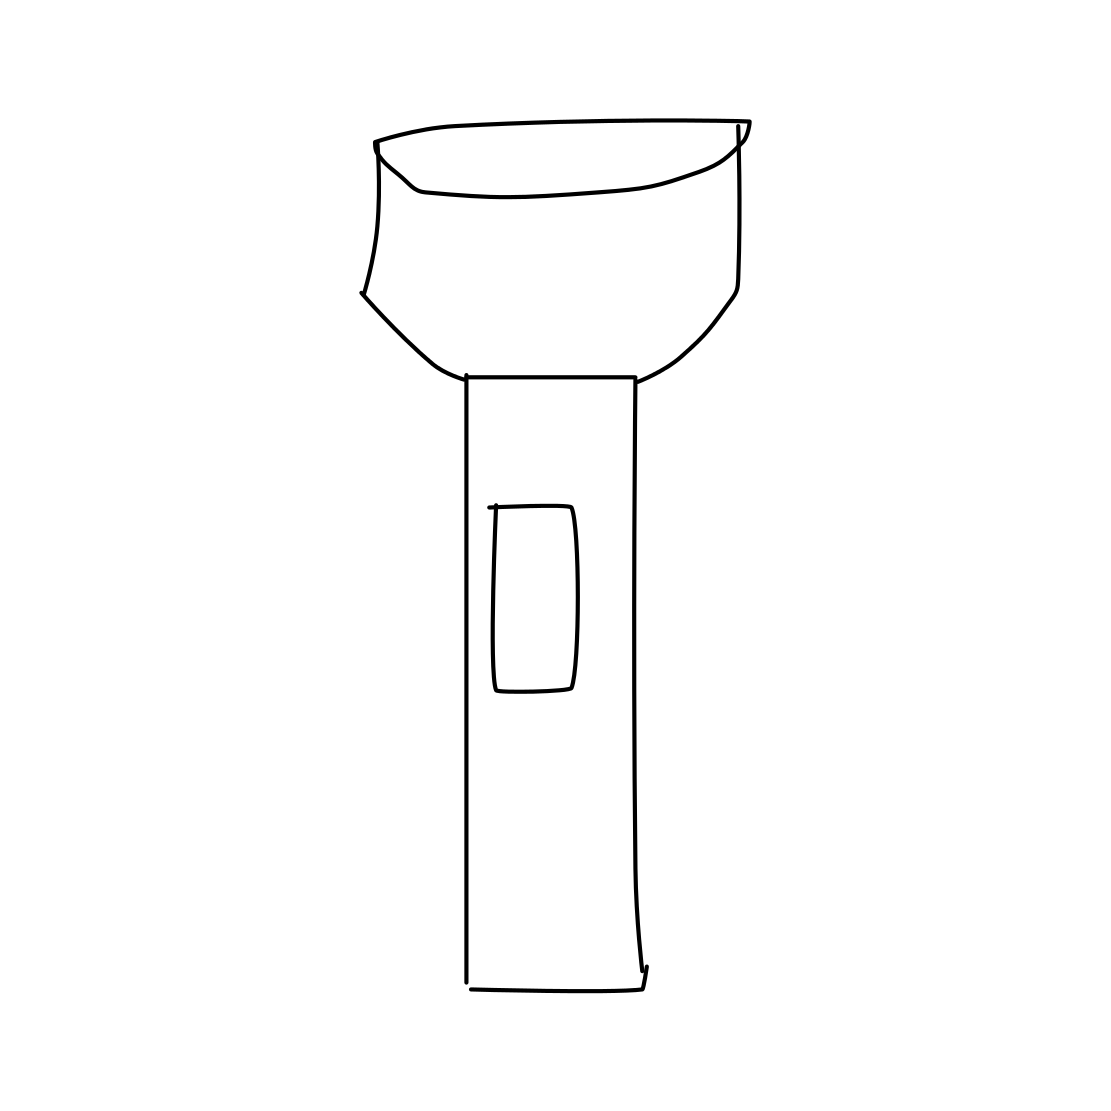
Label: flashlight